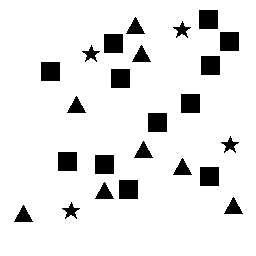
Squares: 12
Triangles: 8
Stars: 4
Total shapes: 24